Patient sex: M
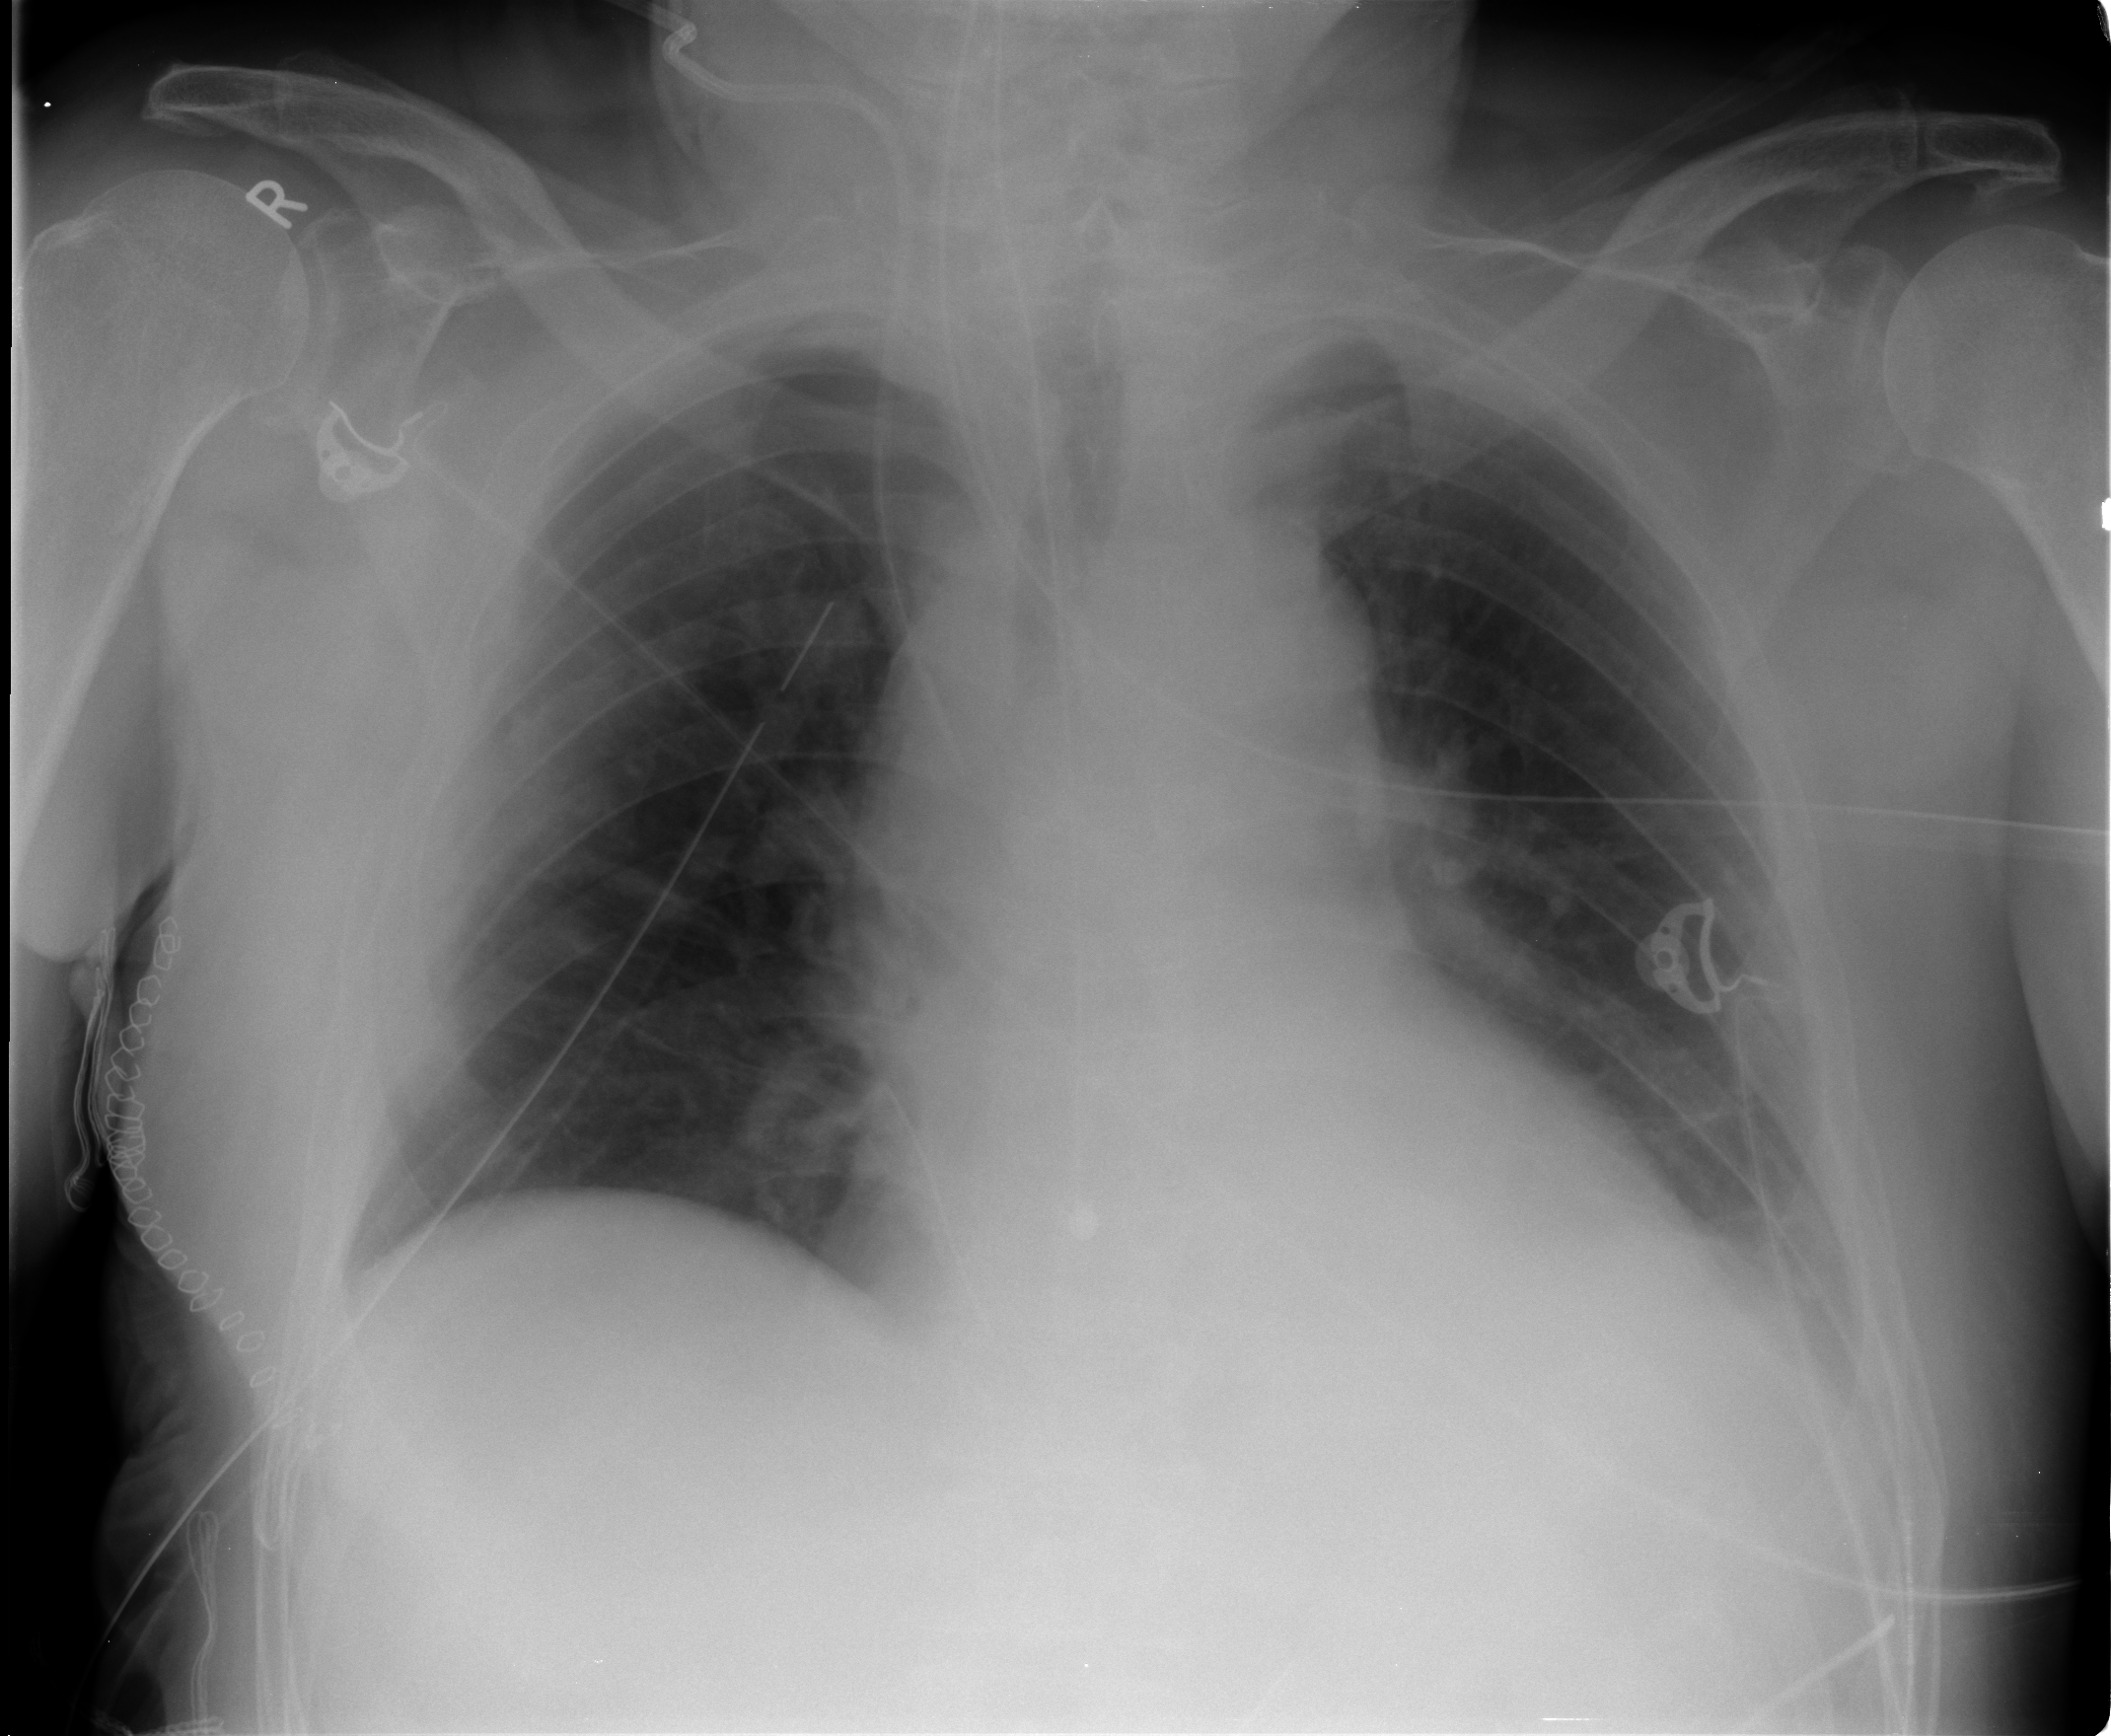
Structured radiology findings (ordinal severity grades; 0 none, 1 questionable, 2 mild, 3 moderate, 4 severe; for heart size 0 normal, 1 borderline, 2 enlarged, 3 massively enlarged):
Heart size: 0
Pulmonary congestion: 1
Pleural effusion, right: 0
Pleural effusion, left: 2
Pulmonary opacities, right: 0
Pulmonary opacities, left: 0
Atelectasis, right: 0
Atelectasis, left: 2